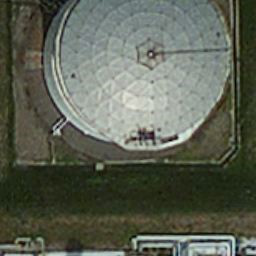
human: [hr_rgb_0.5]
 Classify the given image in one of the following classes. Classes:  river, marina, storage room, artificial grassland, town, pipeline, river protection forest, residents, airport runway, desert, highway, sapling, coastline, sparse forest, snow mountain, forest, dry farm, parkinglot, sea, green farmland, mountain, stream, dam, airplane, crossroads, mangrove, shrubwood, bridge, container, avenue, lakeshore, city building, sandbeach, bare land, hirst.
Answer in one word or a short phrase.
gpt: storage room